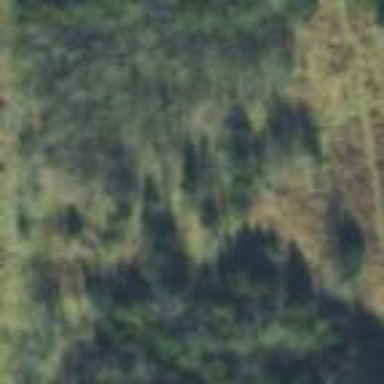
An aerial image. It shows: Patch of scrub vegetation.